Field crop: maize
Growth stage: 2
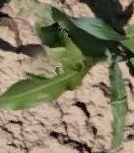
Species: maize